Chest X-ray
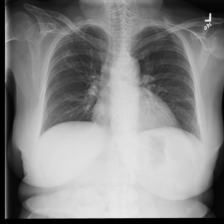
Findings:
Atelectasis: negative
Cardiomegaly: negative
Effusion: negative
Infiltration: negative
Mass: negative
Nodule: negative
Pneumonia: negative
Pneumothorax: negative
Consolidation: negative
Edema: negative
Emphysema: negative
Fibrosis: negative
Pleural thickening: negative
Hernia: negative